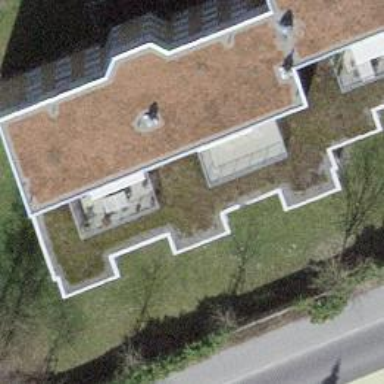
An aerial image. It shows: Residential apartment building with flat roof.